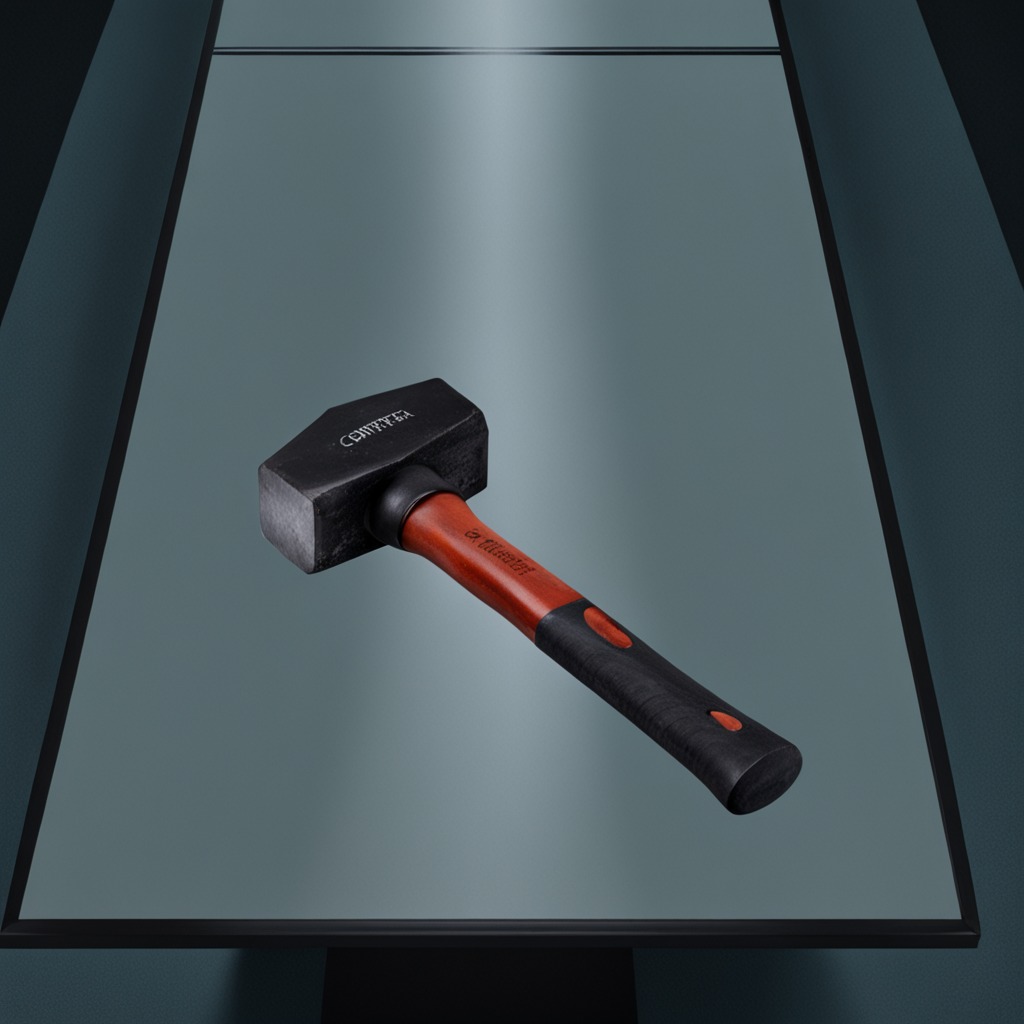
A hammer lies on a clean empty table in a railway signal maintenance room lit by harsh overhead fluorescents.